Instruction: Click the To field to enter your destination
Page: home
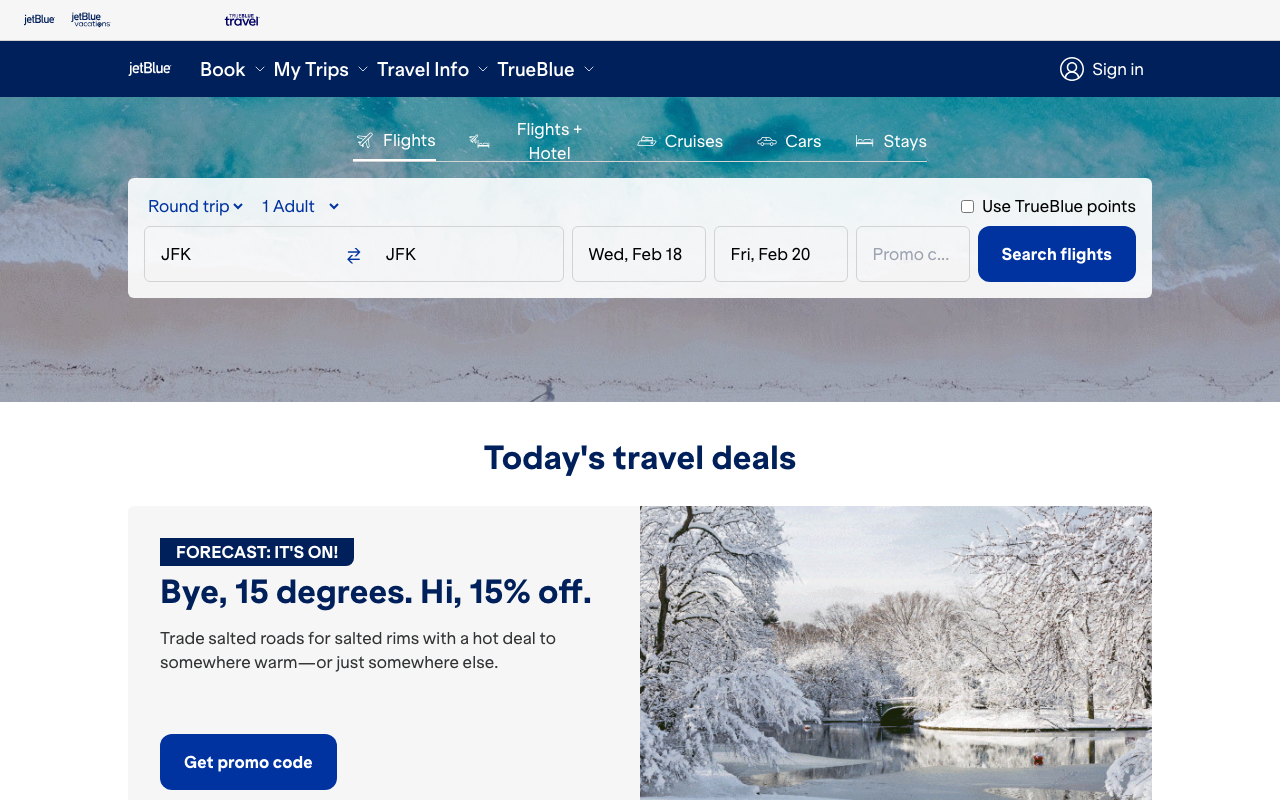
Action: click